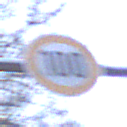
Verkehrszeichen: Geschwindigkeit100
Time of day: MorningAfternoon
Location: Outdoor (Nature)
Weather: Overcast
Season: Winter
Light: Natural